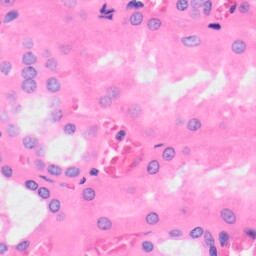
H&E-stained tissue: Kidney